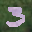
Label: 3